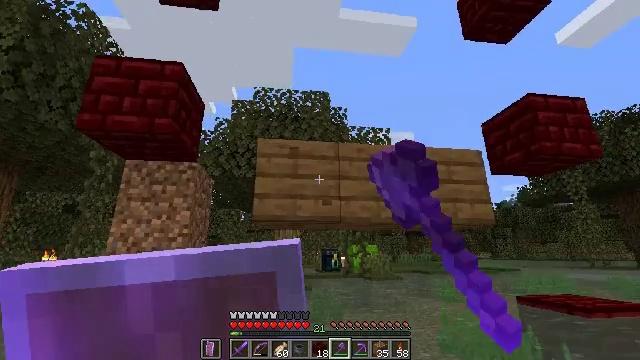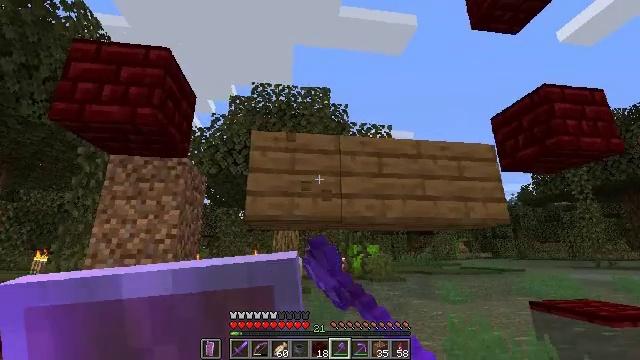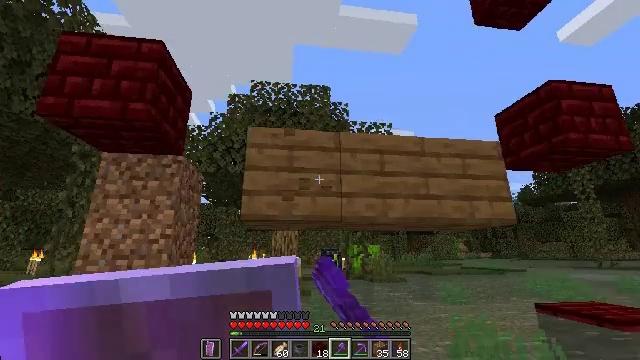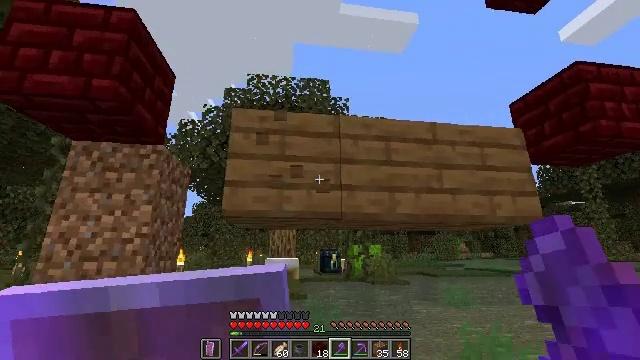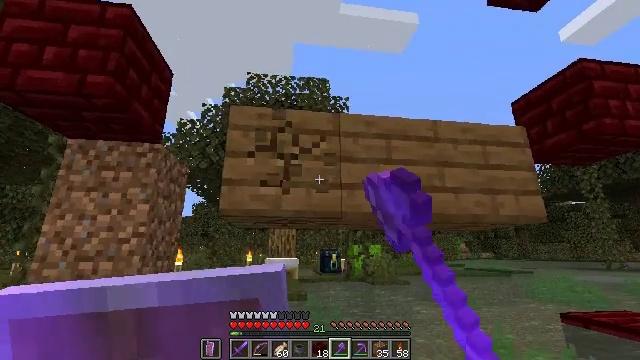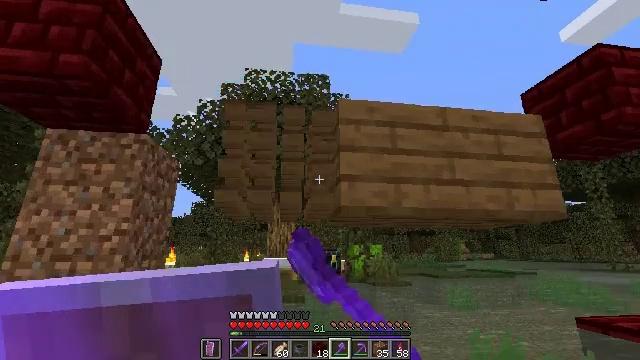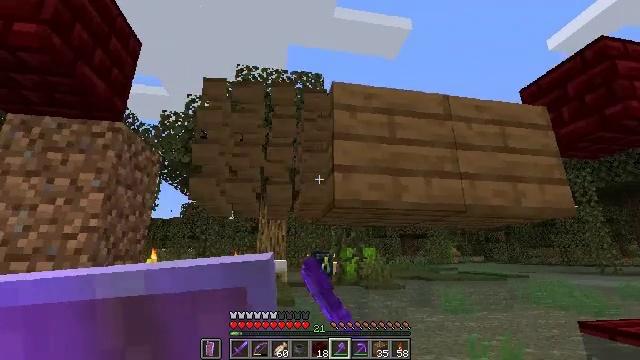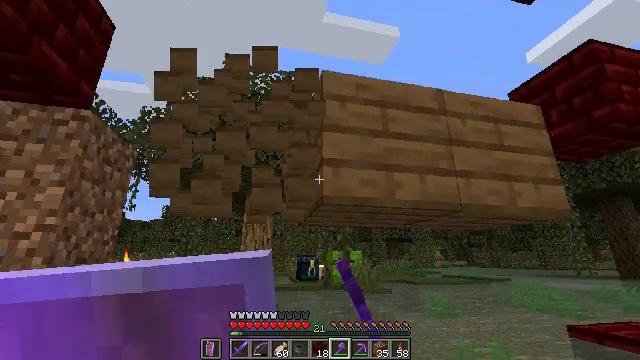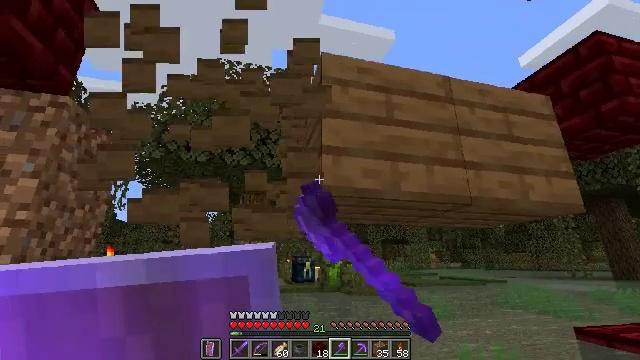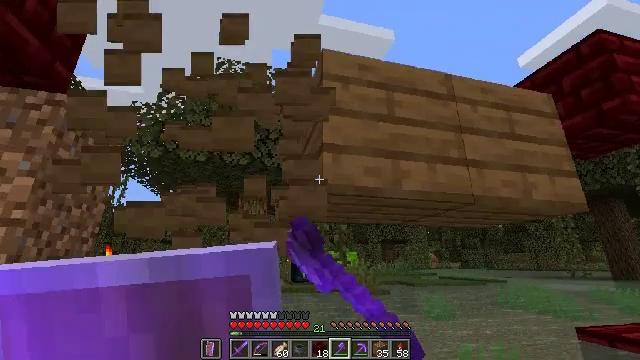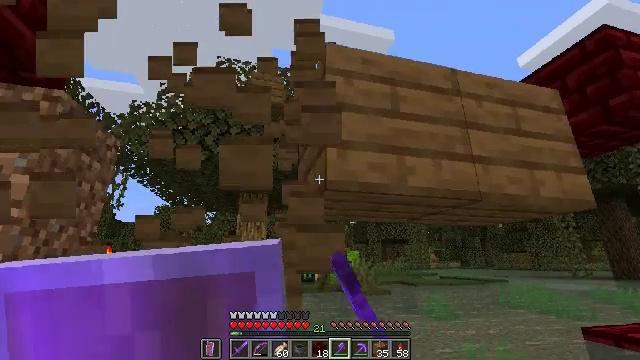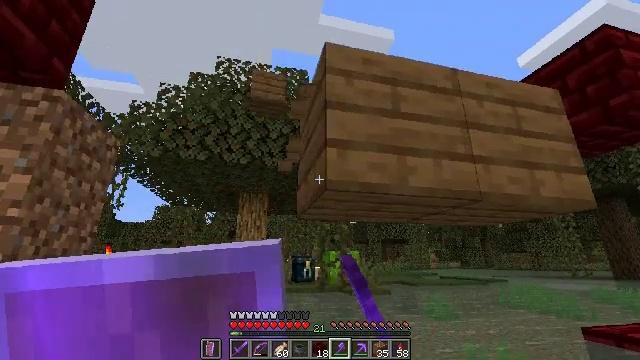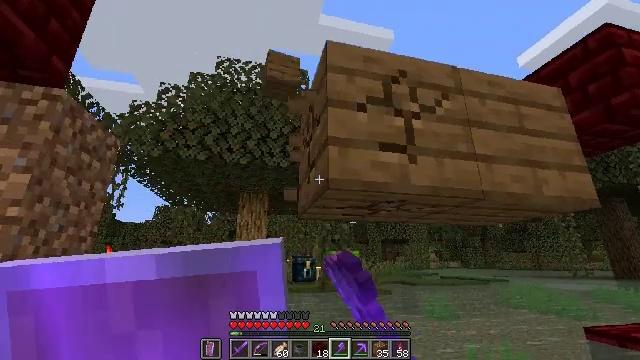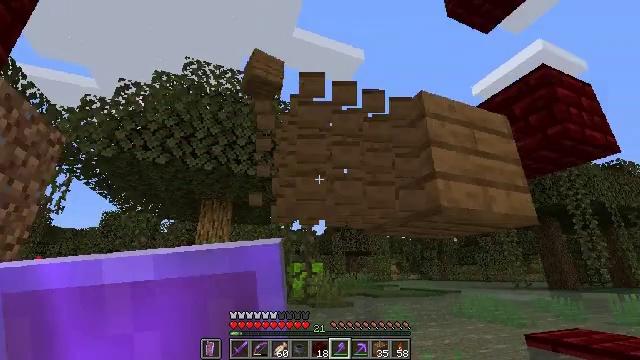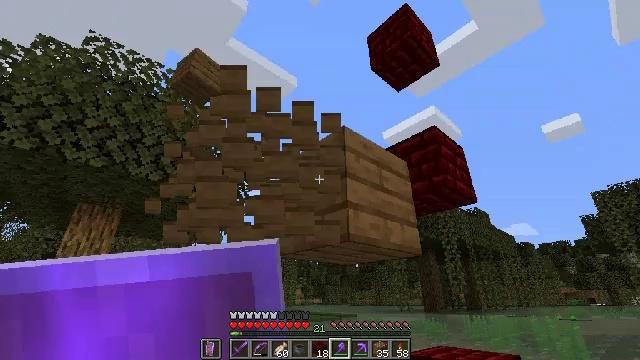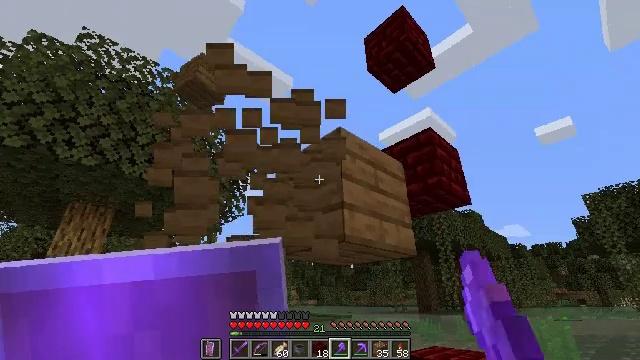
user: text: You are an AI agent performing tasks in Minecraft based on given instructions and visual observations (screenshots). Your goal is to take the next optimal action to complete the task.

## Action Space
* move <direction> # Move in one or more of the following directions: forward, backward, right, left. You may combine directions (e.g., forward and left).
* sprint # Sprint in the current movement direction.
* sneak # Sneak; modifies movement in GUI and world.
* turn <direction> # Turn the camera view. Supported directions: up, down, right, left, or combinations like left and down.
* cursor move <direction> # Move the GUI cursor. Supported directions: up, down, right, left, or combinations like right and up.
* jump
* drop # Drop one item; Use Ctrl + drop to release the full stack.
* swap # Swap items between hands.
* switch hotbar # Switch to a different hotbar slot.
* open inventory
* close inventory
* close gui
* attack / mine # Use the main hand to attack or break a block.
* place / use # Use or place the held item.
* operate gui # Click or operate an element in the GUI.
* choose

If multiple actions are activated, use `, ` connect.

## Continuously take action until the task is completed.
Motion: motion action
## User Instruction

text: Mine spruce planks to gather materials.
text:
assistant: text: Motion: move forward, attack / mine
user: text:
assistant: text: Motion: move forward, attack / mine
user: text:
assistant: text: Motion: move forward, attack / mine
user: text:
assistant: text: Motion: move forward, attack / mine
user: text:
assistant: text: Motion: move forward, attack / mine
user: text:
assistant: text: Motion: move forward, turn right, attack / mine
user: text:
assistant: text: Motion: turn right, attack / mine
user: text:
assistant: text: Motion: turn right, attack / mine
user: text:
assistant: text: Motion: attack / mine
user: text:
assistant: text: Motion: attack / mine
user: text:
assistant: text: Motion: attack / mine
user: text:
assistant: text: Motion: attack / mine
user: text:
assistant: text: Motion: turn right and up, attack / mine
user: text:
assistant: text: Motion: turn right and up, attack / mine
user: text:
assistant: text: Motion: turn right, attack / mine
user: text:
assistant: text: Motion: attack / mine
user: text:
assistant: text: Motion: attack / mine
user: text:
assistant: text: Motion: attack / mine
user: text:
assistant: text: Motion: attack / mine
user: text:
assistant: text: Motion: attack / mine
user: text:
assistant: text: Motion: attack / mine
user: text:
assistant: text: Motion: turn right, attack / mine
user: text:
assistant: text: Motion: attack / mine
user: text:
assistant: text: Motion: turn right and down, attack / mine
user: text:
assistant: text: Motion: turn right and down, attack / mine
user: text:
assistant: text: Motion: attack / mine